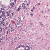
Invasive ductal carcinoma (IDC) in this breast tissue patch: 1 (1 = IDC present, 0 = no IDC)